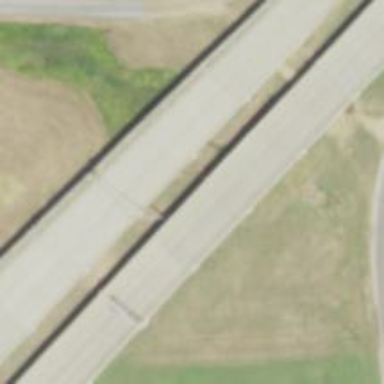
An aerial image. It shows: Bridge over motorway.